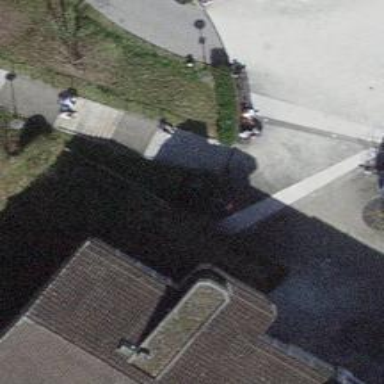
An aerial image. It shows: Set of steps on the road.